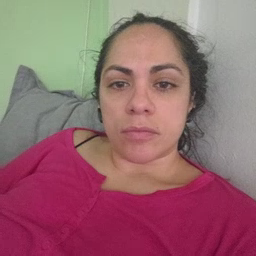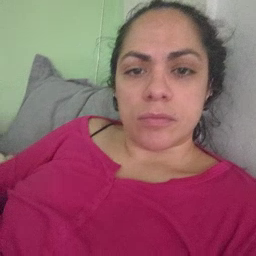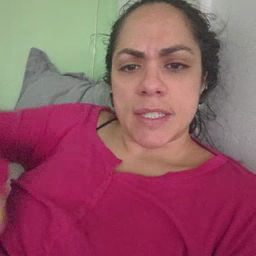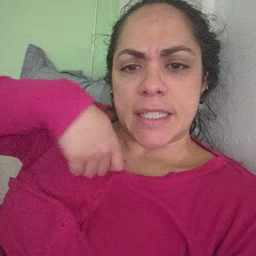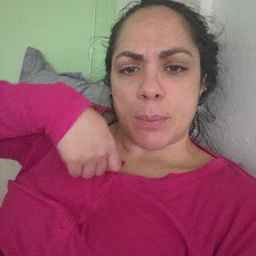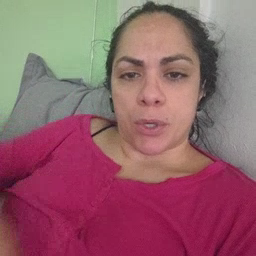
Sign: zipper